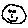
Label: smiley face